Field crop: maize
Growth stage: 1
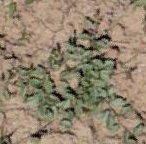
Species: convolvulus